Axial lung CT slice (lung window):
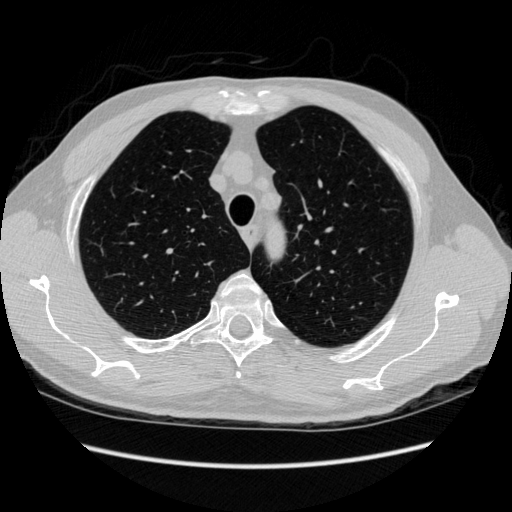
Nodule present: no